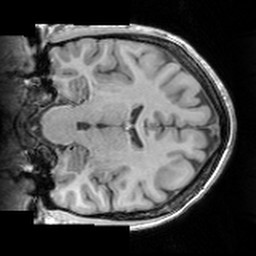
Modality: T1w
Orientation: coronal
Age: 32
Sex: female
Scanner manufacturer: siemens
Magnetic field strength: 3 T
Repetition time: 1.63 s
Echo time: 0.00311 s